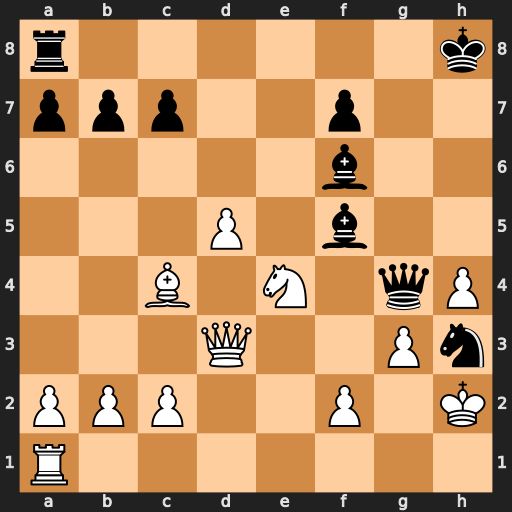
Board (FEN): r6k/ppp2p2/5b2/3P1b2/2B1N1qP/3Q2Pn/PPP2P1K/R7
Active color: w
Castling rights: -
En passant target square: -
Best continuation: Nxf6 Bxd3 Nxg4